Interaction volume radius: 5 \u00c5
Interaction volume height: 20 \u00c5
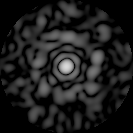
Disorder parameter: 0.8936